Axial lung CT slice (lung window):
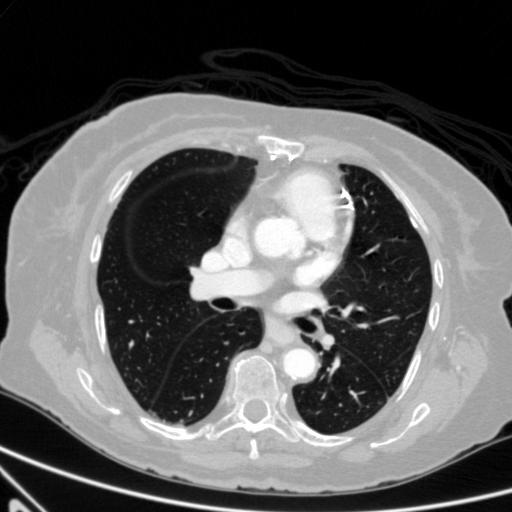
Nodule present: no